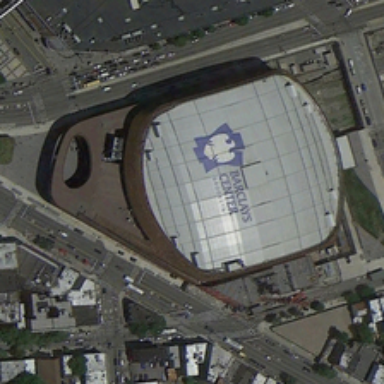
Many buildings and roads are around a large building .